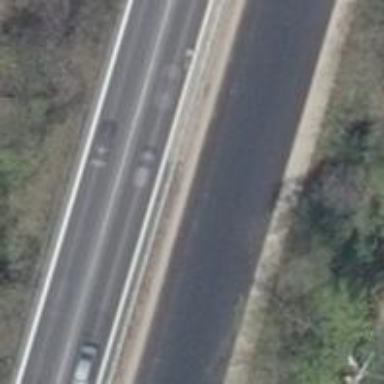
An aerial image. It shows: Asphalt motorway.